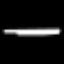
Label: line